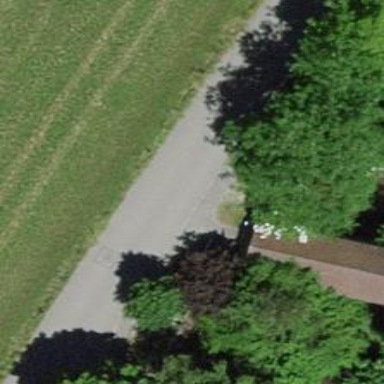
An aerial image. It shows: Covered bridge on path.